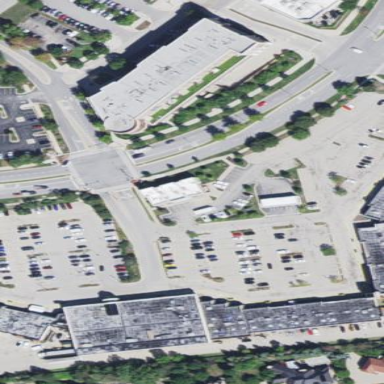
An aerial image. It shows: Retail area.